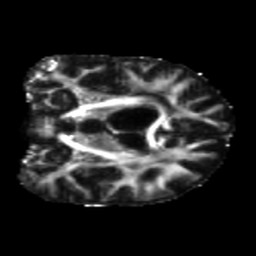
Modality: FA
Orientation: coronal
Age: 63
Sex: female
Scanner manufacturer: siemens
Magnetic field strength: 3 T
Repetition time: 5.25 s
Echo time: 0.08 s